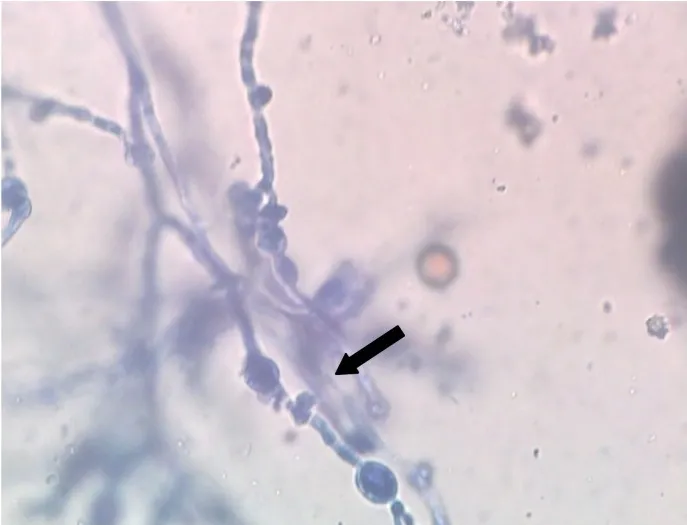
Wet mount from culture stained with Lactophenol Cotton Blue (LCB) showing brown pigmented septate hyphae with intercalary chlamydospores (arrow) characteristic of Madurella mycetomatis.
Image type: pathology (giemsa)